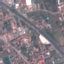
Land use / land cover: Highway